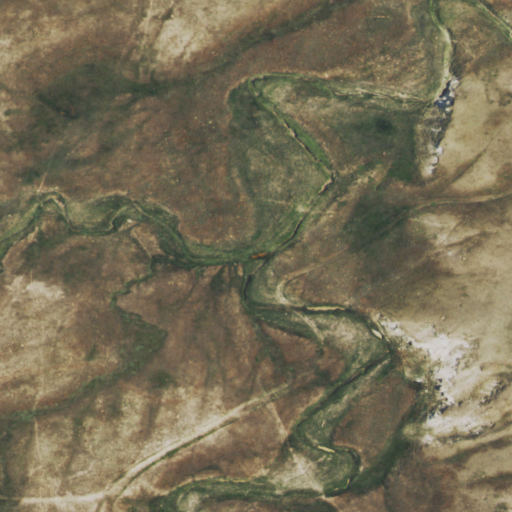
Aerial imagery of valley in Wyoming named Fly Draw containing grassland and shrub